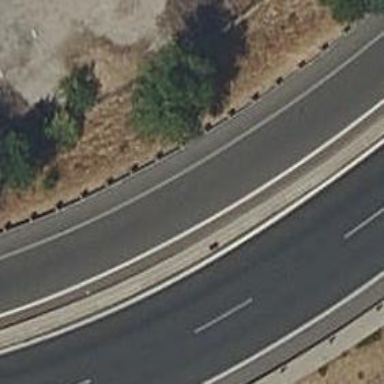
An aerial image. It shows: Motorway link.